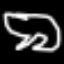
Label: frog